Question: I want to create an arrow, that can be controlled with the keyboard!
Rotations on the xz-plain work great, but i can't let it rotate by it's own z-axis.
So i dont want to use the system axis, i want a axis relativ to the arrow!
'''
from visual import *
from threading import Thread
class Pfeil(frame, Thread):
"modelliert einen Pfeil"
def __init__(self, pos=(0,0,0), axis=(1,0,0)):
frame.__init__(self, pos=pos, axis=axis)
Thread.__init__(self)
selfpointer = arrow(frame=self, pos=(0,2,1), axis=(5,0,0), shaftwidth=1)
def tasten(self):
"Methode"
if scene.kb.keys:
taste=scene.kb.getkey()
if taste=='left':
self.rotate(angle=radians(5), axis=(0,1,0), origin=self.pos)
print(self.axis)
if taste=='right':
self.rotate(angle=radians(-5), axis=(0,1,0), origin=self.pos)
print(self.axis)
if taste=='up':
self.rotate(angle=radians(5), axis=(0,0,1), origin=self.pos)
print(self.axis)
def run(self):
while True:
self.tasten()
'''
Sorry for being too dumb to paste my code in here, so here's a upload...
<URL>
Thanks for help, if you dont understand my problem, just comment pls!
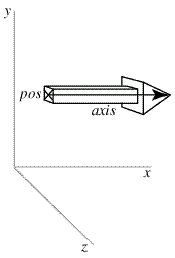
Answer: You're just doing your transformations out of order.
You want to do a "local" transformation, which is very straightforward. Move the arrow back to the origin, do your rotation about the z axis, and then move it back to its original position.
This is easier done if you keep a local coordinate system for the arrow but this may be overkill for your purpose.